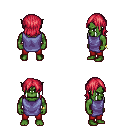
a pixel art fantasy rpg character, male body template, orc, green skin, chain tabard jacket, red pants, ruby red long bangs hairstyle, bracelets, four views (front, back, left, right), 2x2 character sprite sheet, small pixel art, hard edges, no anti-aliasing